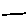
Label: line